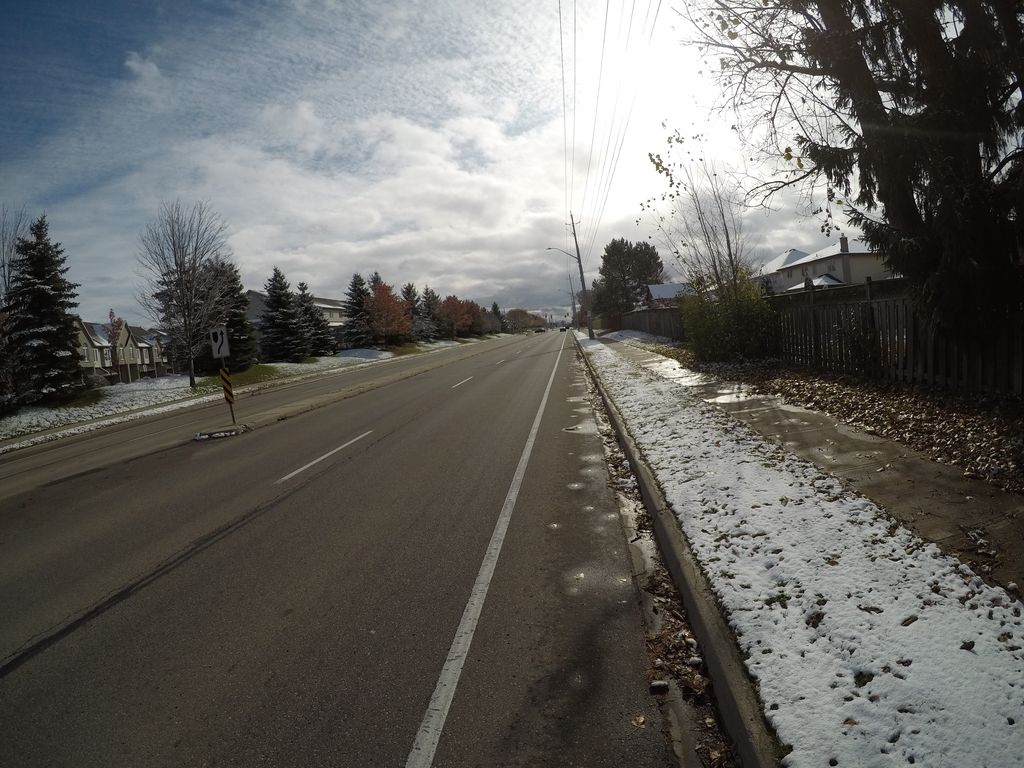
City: kitchener-waterloo